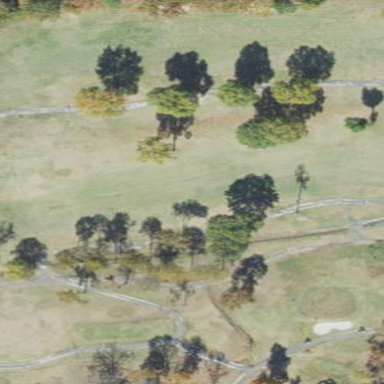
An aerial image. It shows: Grassy area designated as golf fairway.